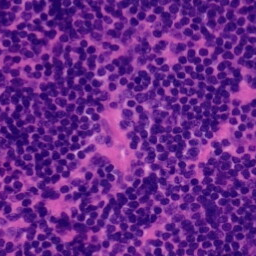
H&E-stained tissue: Tonsil